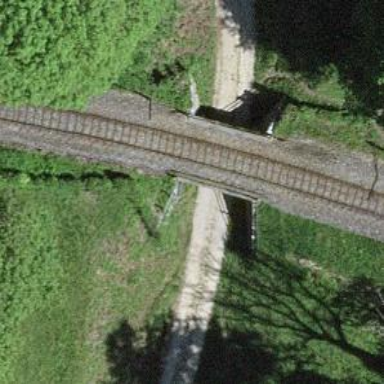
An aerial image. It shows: Bridge with electrified railway tracks featuring contact line.